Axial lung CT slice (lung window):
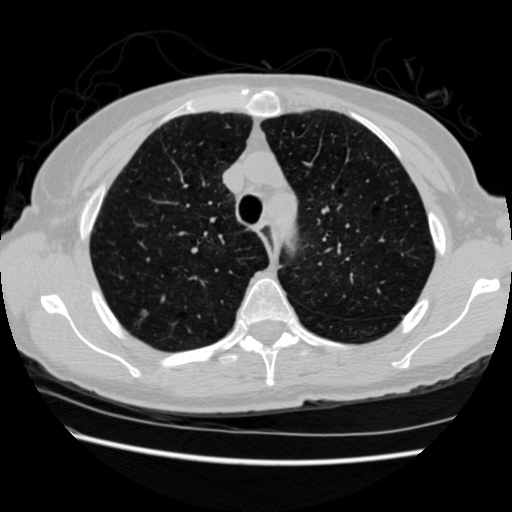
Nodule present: no